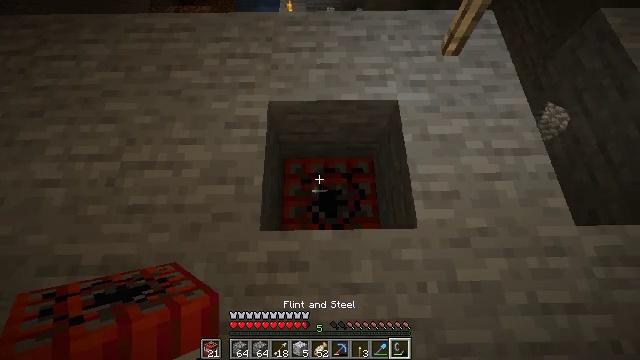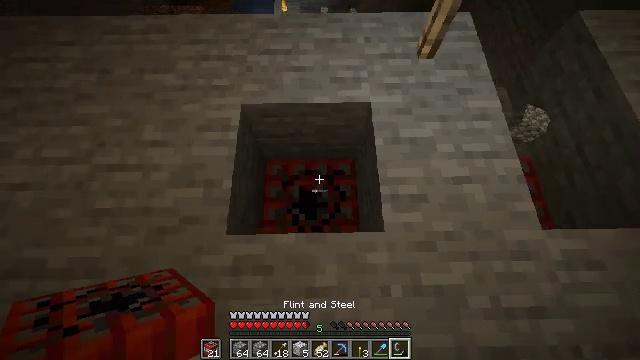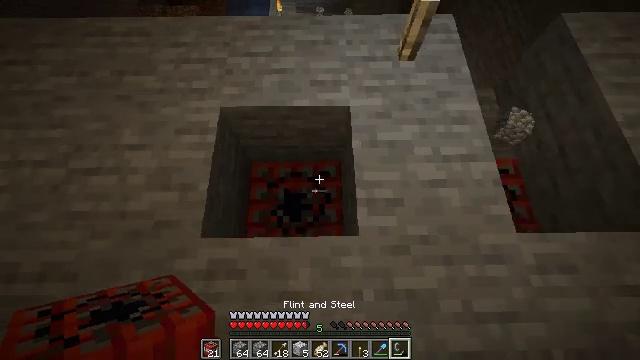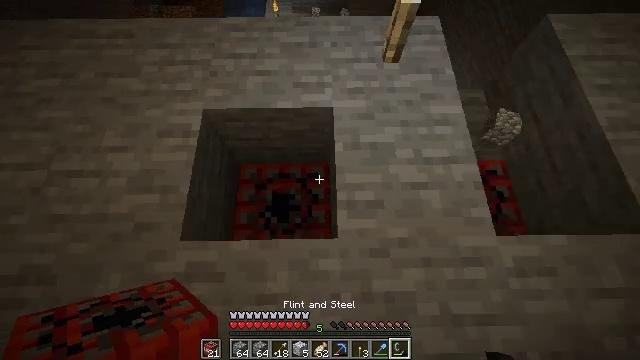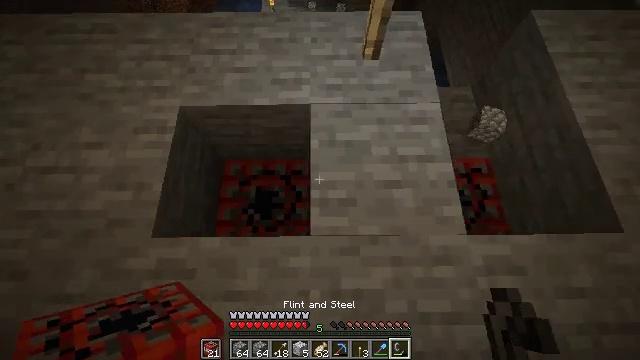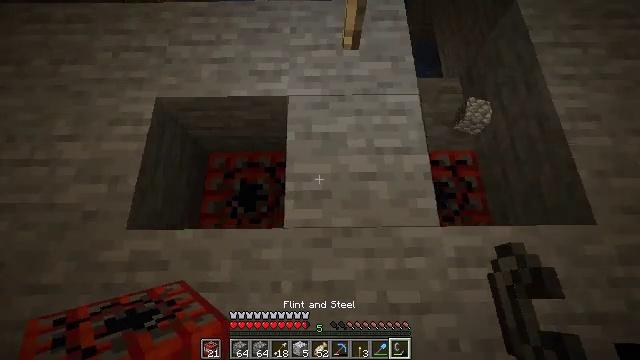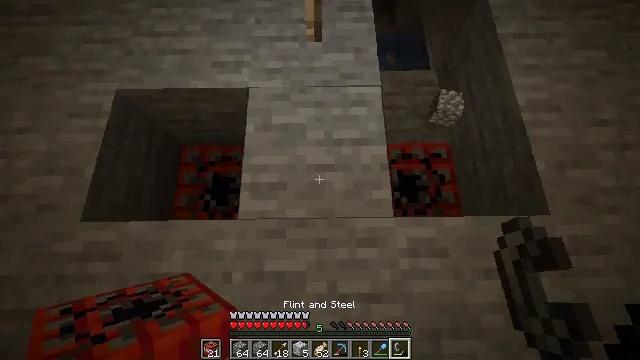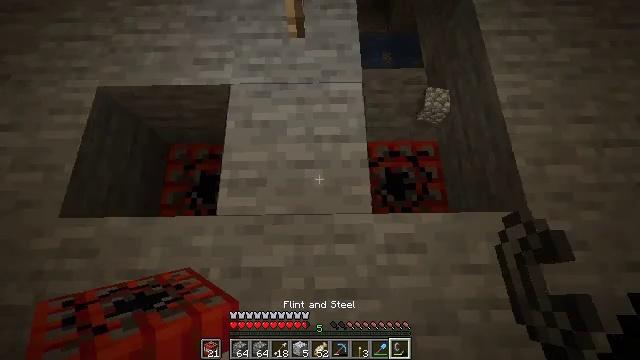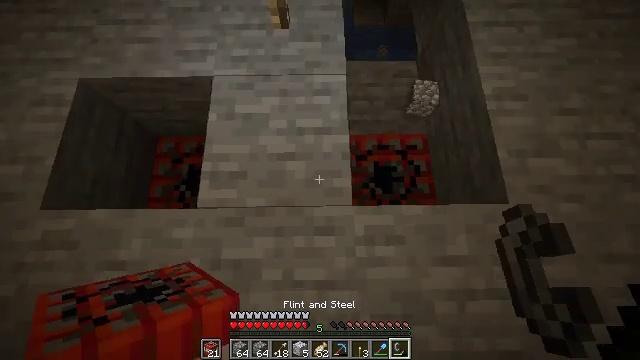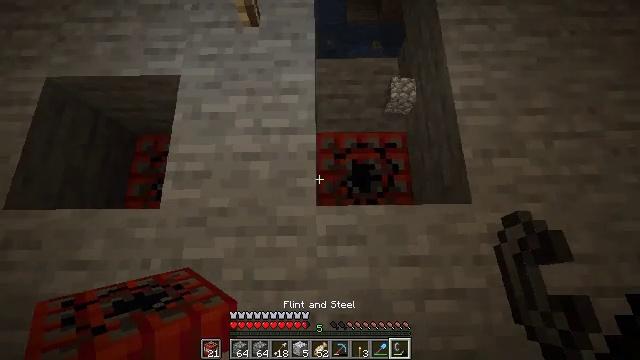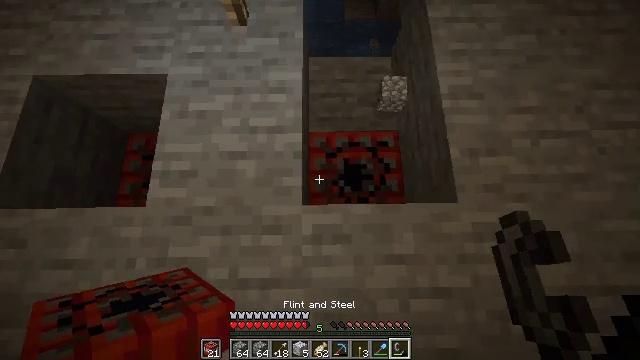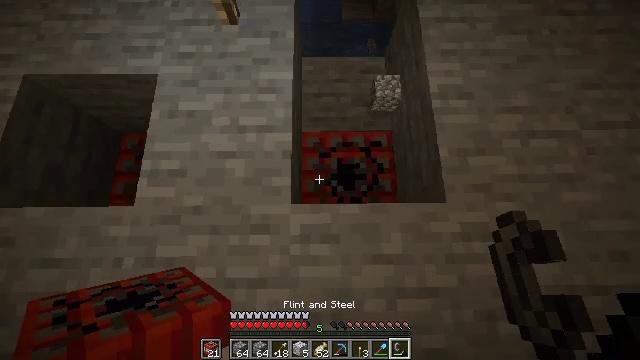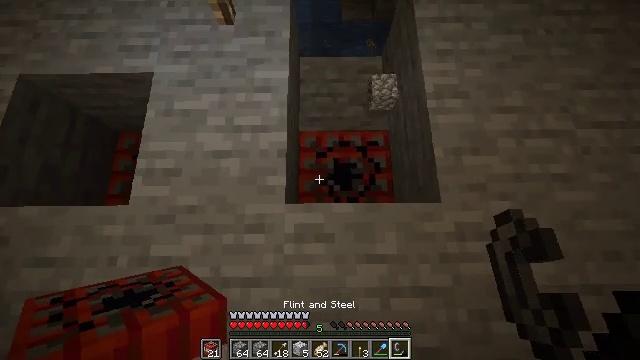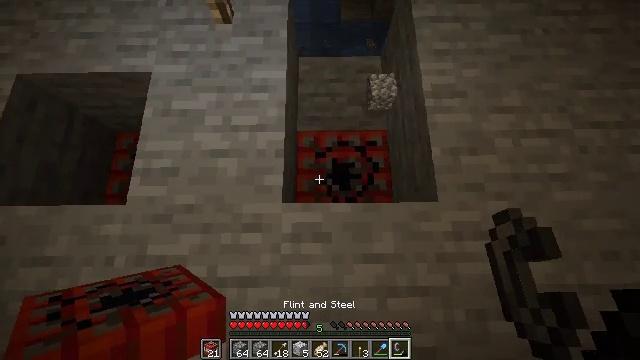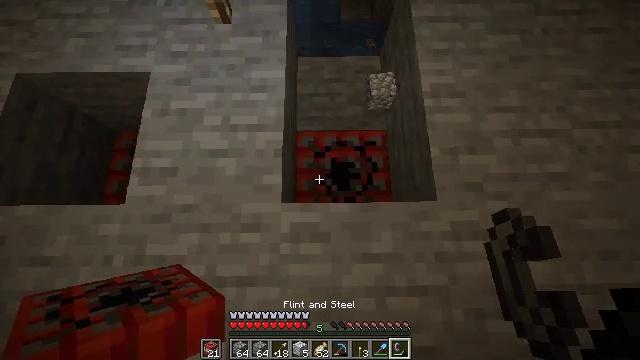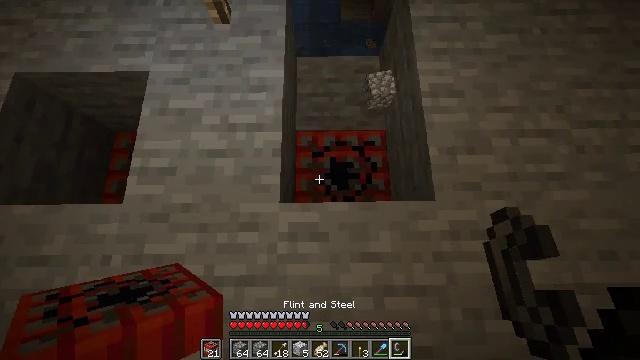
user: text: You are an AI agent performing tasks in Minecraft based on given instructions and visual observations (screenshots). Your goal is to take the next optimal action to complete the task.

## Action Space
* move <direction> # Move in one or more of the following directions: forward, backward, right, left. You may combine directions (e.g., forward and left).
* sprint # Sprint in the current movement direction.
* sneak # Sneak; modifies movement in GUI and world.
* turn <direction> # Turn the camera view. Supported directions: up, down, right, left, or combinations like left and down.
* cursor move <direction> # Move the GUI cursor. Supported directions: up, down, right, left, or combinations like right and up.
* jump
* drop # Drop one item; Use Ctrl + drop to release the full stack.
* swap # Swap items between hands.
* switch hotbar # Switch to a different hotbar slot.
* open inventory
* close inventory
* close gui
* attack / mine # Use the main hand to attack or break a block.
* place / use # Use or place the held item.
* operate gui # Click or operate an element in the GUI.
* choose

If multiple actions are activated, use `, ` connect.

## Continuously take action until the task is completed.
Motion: motion action
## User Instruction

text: Attack the TNT to mine it.
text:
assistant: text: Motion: move right
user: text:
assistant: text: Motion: move right
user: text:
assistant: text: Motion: move right
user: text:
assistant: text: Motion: move right
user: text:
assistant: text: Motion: move right, turn down
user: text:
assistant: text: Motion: move right, turn down
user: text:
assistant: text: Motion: move right
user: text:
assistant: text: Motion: move right, turn down
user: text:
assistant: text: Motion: no_op
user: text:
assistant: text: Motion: no_op
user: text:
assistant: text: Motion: no_op
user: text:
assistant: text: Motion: no_op
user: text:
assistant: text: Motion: no_op
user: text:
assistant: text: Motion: no_op
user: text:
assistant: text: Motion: no_op
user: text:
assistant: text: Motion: no_op
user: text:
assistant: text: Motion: no_op
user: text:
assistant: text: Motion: no_op
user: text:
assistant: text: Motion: no_op
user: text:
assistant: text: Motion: no_op
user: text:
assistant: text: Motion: no_op
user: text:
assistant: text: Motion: no_op
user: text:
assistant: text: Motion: no_op
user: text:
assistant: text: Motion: move left
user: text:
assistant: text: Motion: move left
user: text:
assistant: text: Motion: move forward and move left
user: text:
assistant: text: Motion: move forward and move left, turn left and down
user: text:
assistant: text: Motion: move forward and move left, turn left and down
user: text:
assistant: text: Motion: move forward and move left, turn down
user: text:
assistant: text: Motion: turn down